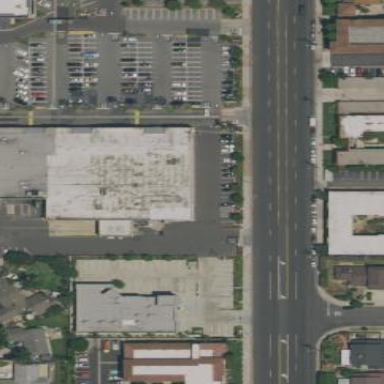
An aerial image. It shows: Supermarket building.